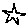
Label: star